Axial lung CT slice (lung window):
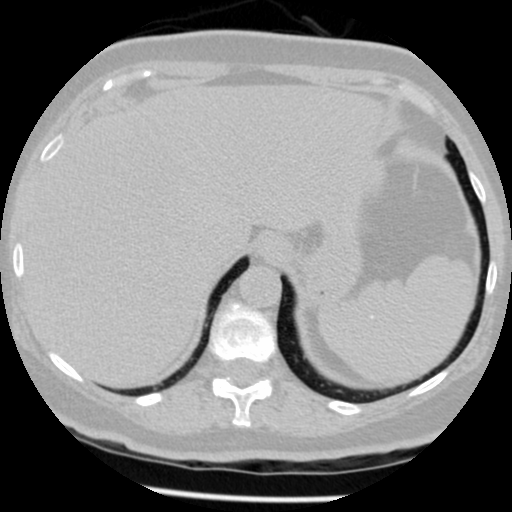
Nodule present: no